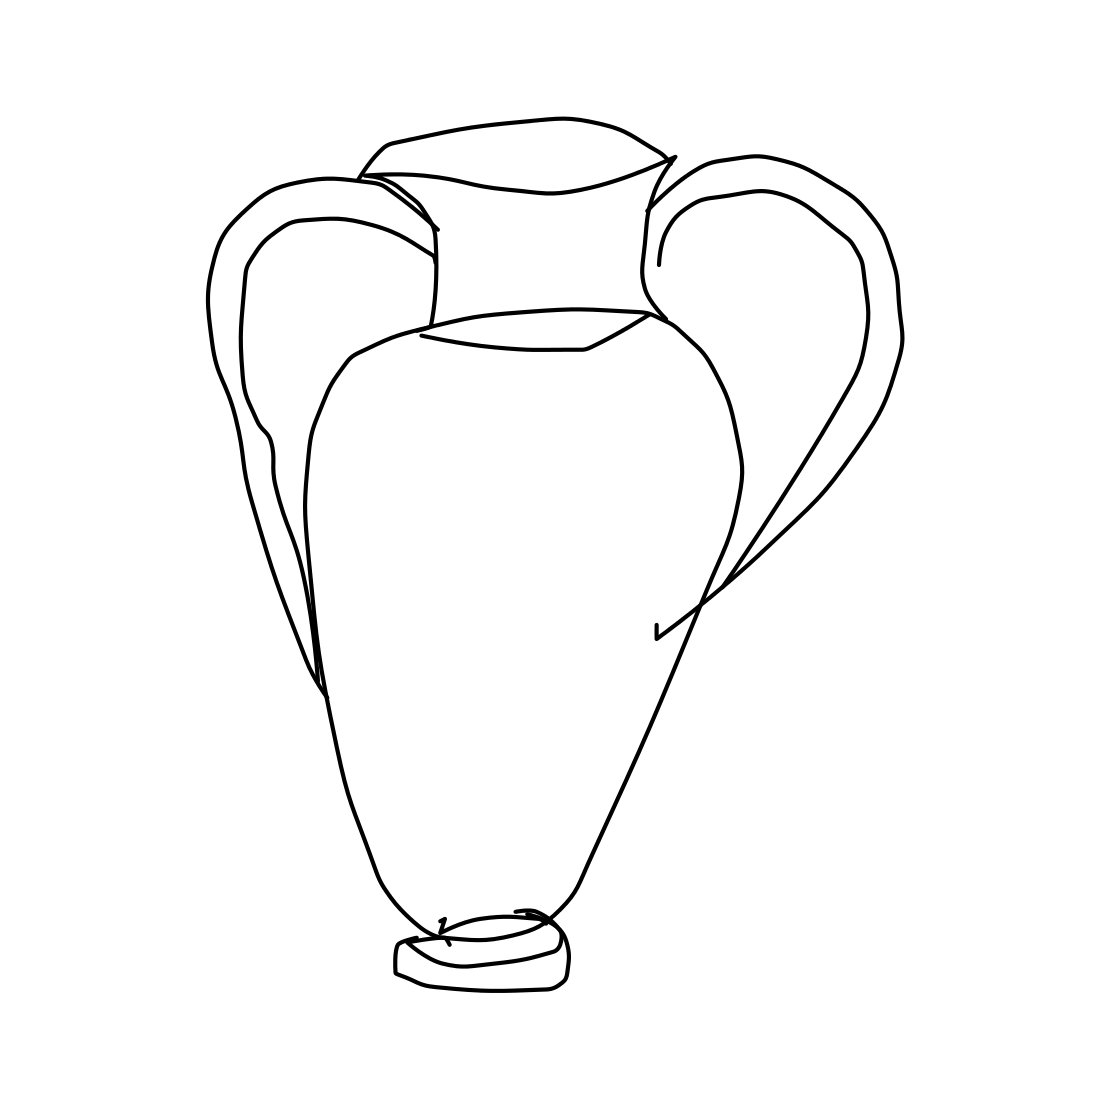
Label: vase